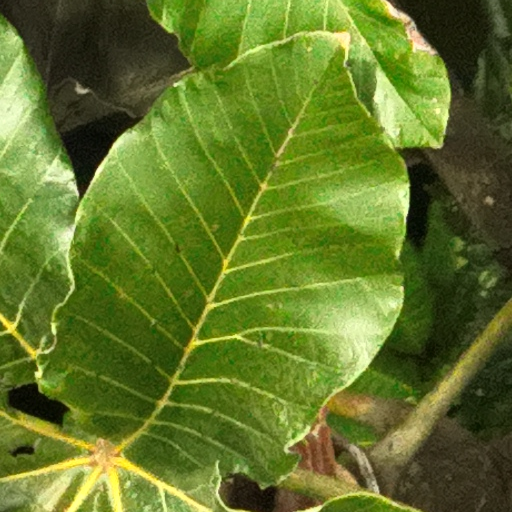
Species: Cecropia insignis
GBIF accepted scientific name: Cecropia insignis
Crown area (m\u00b2): 16.733